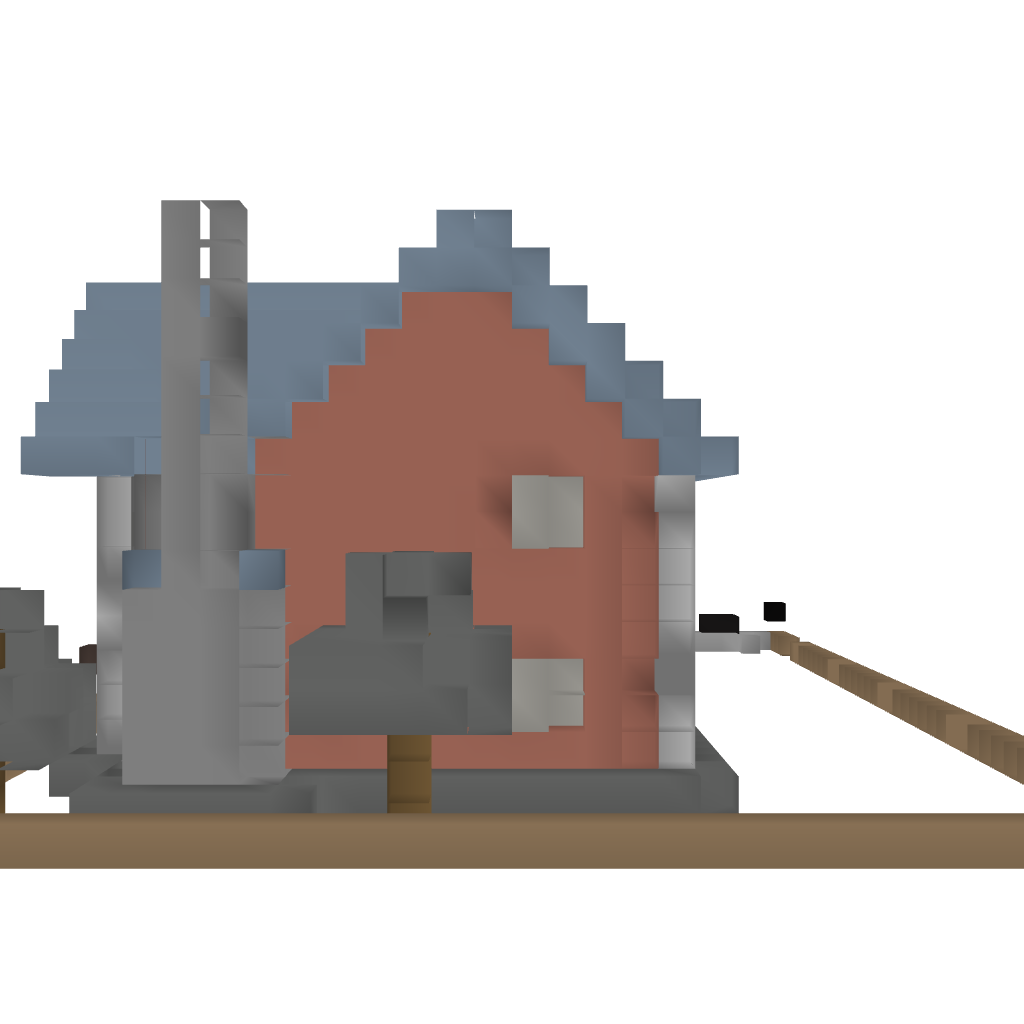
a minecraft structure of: Suburban Brick Home